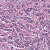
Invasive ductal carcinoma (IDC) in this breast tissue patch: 1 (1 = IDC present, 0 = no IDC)